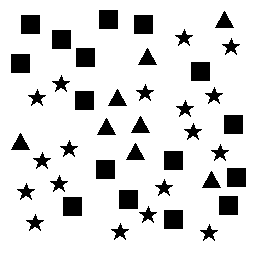
Squares: 16
Triangles: 8
Stars: 18
Total shapes: 42